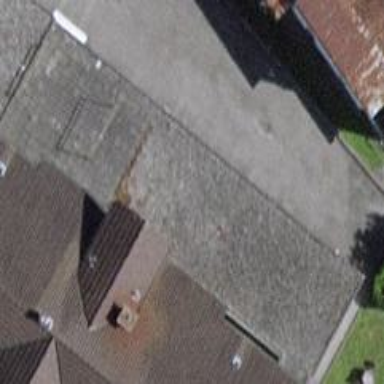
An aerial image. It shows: Group of garages.